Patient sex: M
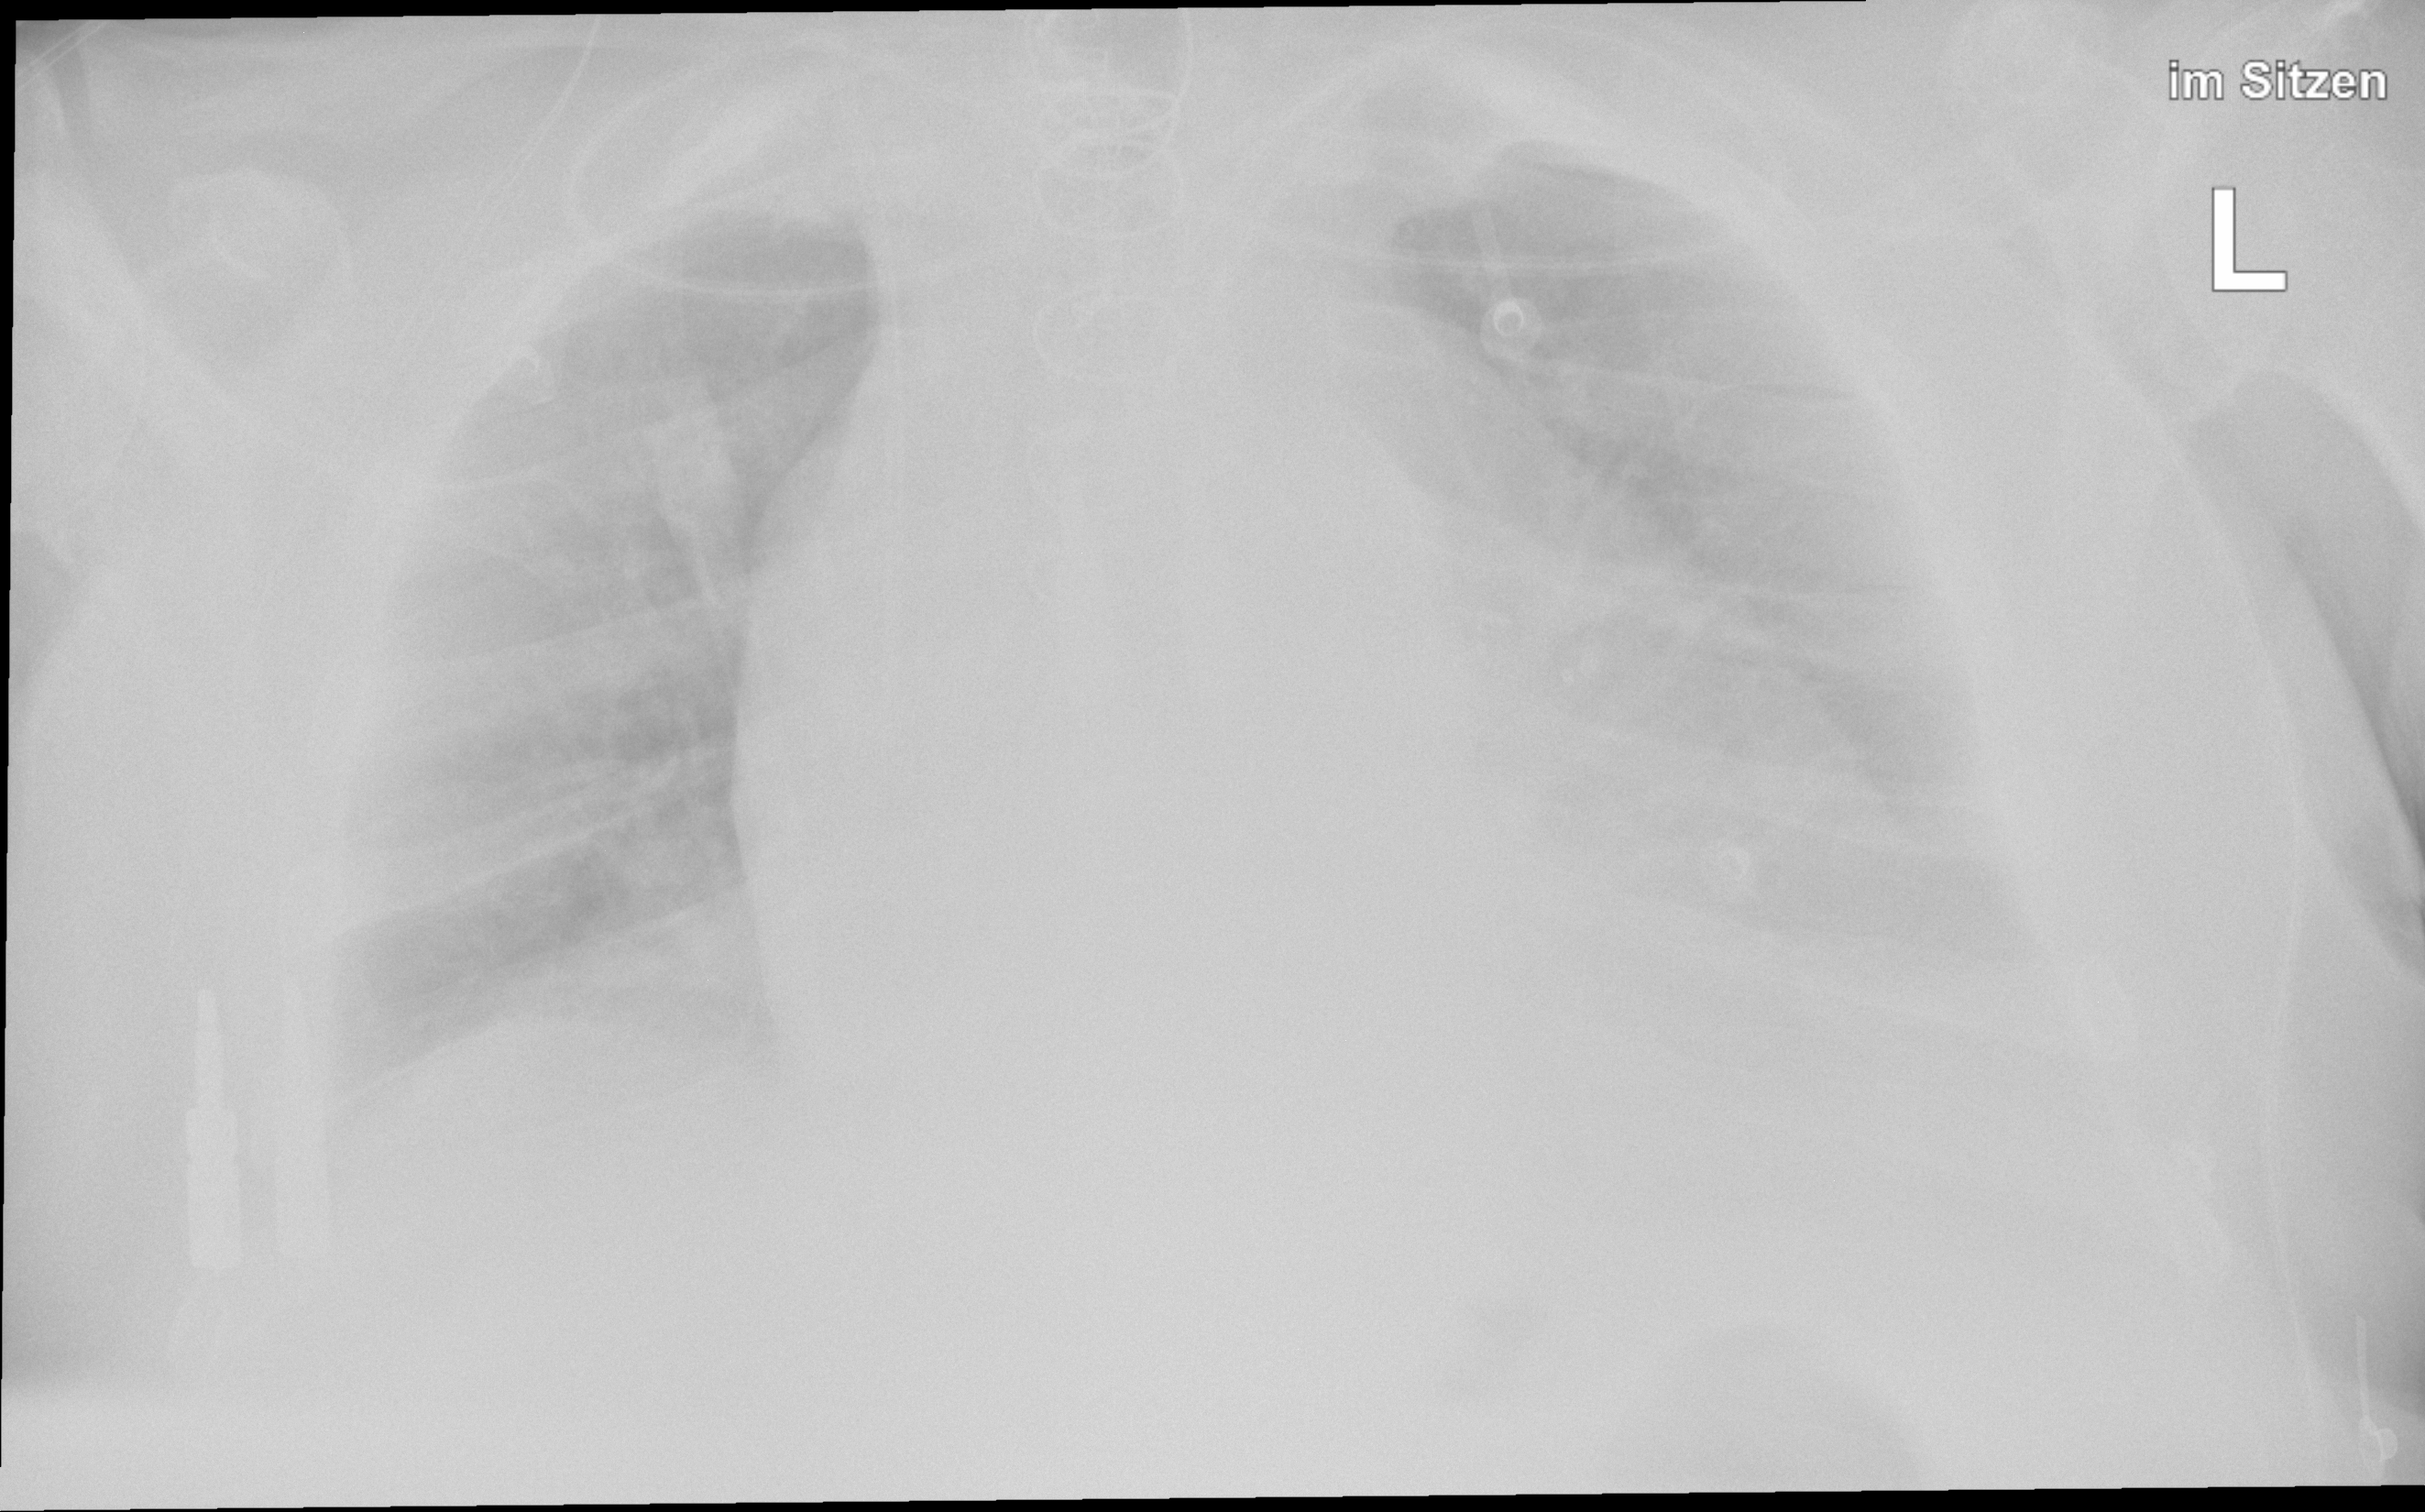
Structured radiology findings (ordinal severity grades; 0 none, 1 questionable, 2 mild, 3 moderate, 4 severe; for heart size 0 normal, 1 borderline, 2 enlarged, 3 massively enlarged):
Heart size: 2
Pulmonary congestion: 0
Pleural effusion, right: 0
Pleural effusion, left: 1
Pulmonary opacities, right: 0
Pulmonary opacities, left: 0
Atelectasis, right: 0
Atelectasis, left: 0